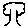
Label: tree